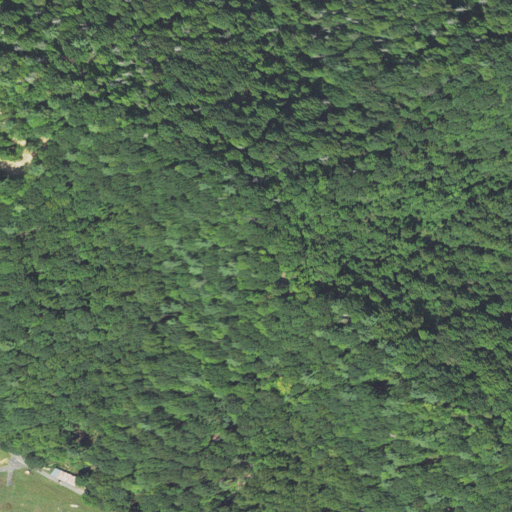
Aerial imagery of ridge(s) in North Carolina named Pine Ridge containing mixed forest, deciduous forest, open development, and pasture